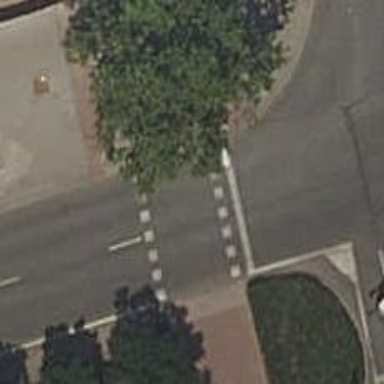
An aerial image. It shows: Road crossing with traffic signals.